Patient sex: M
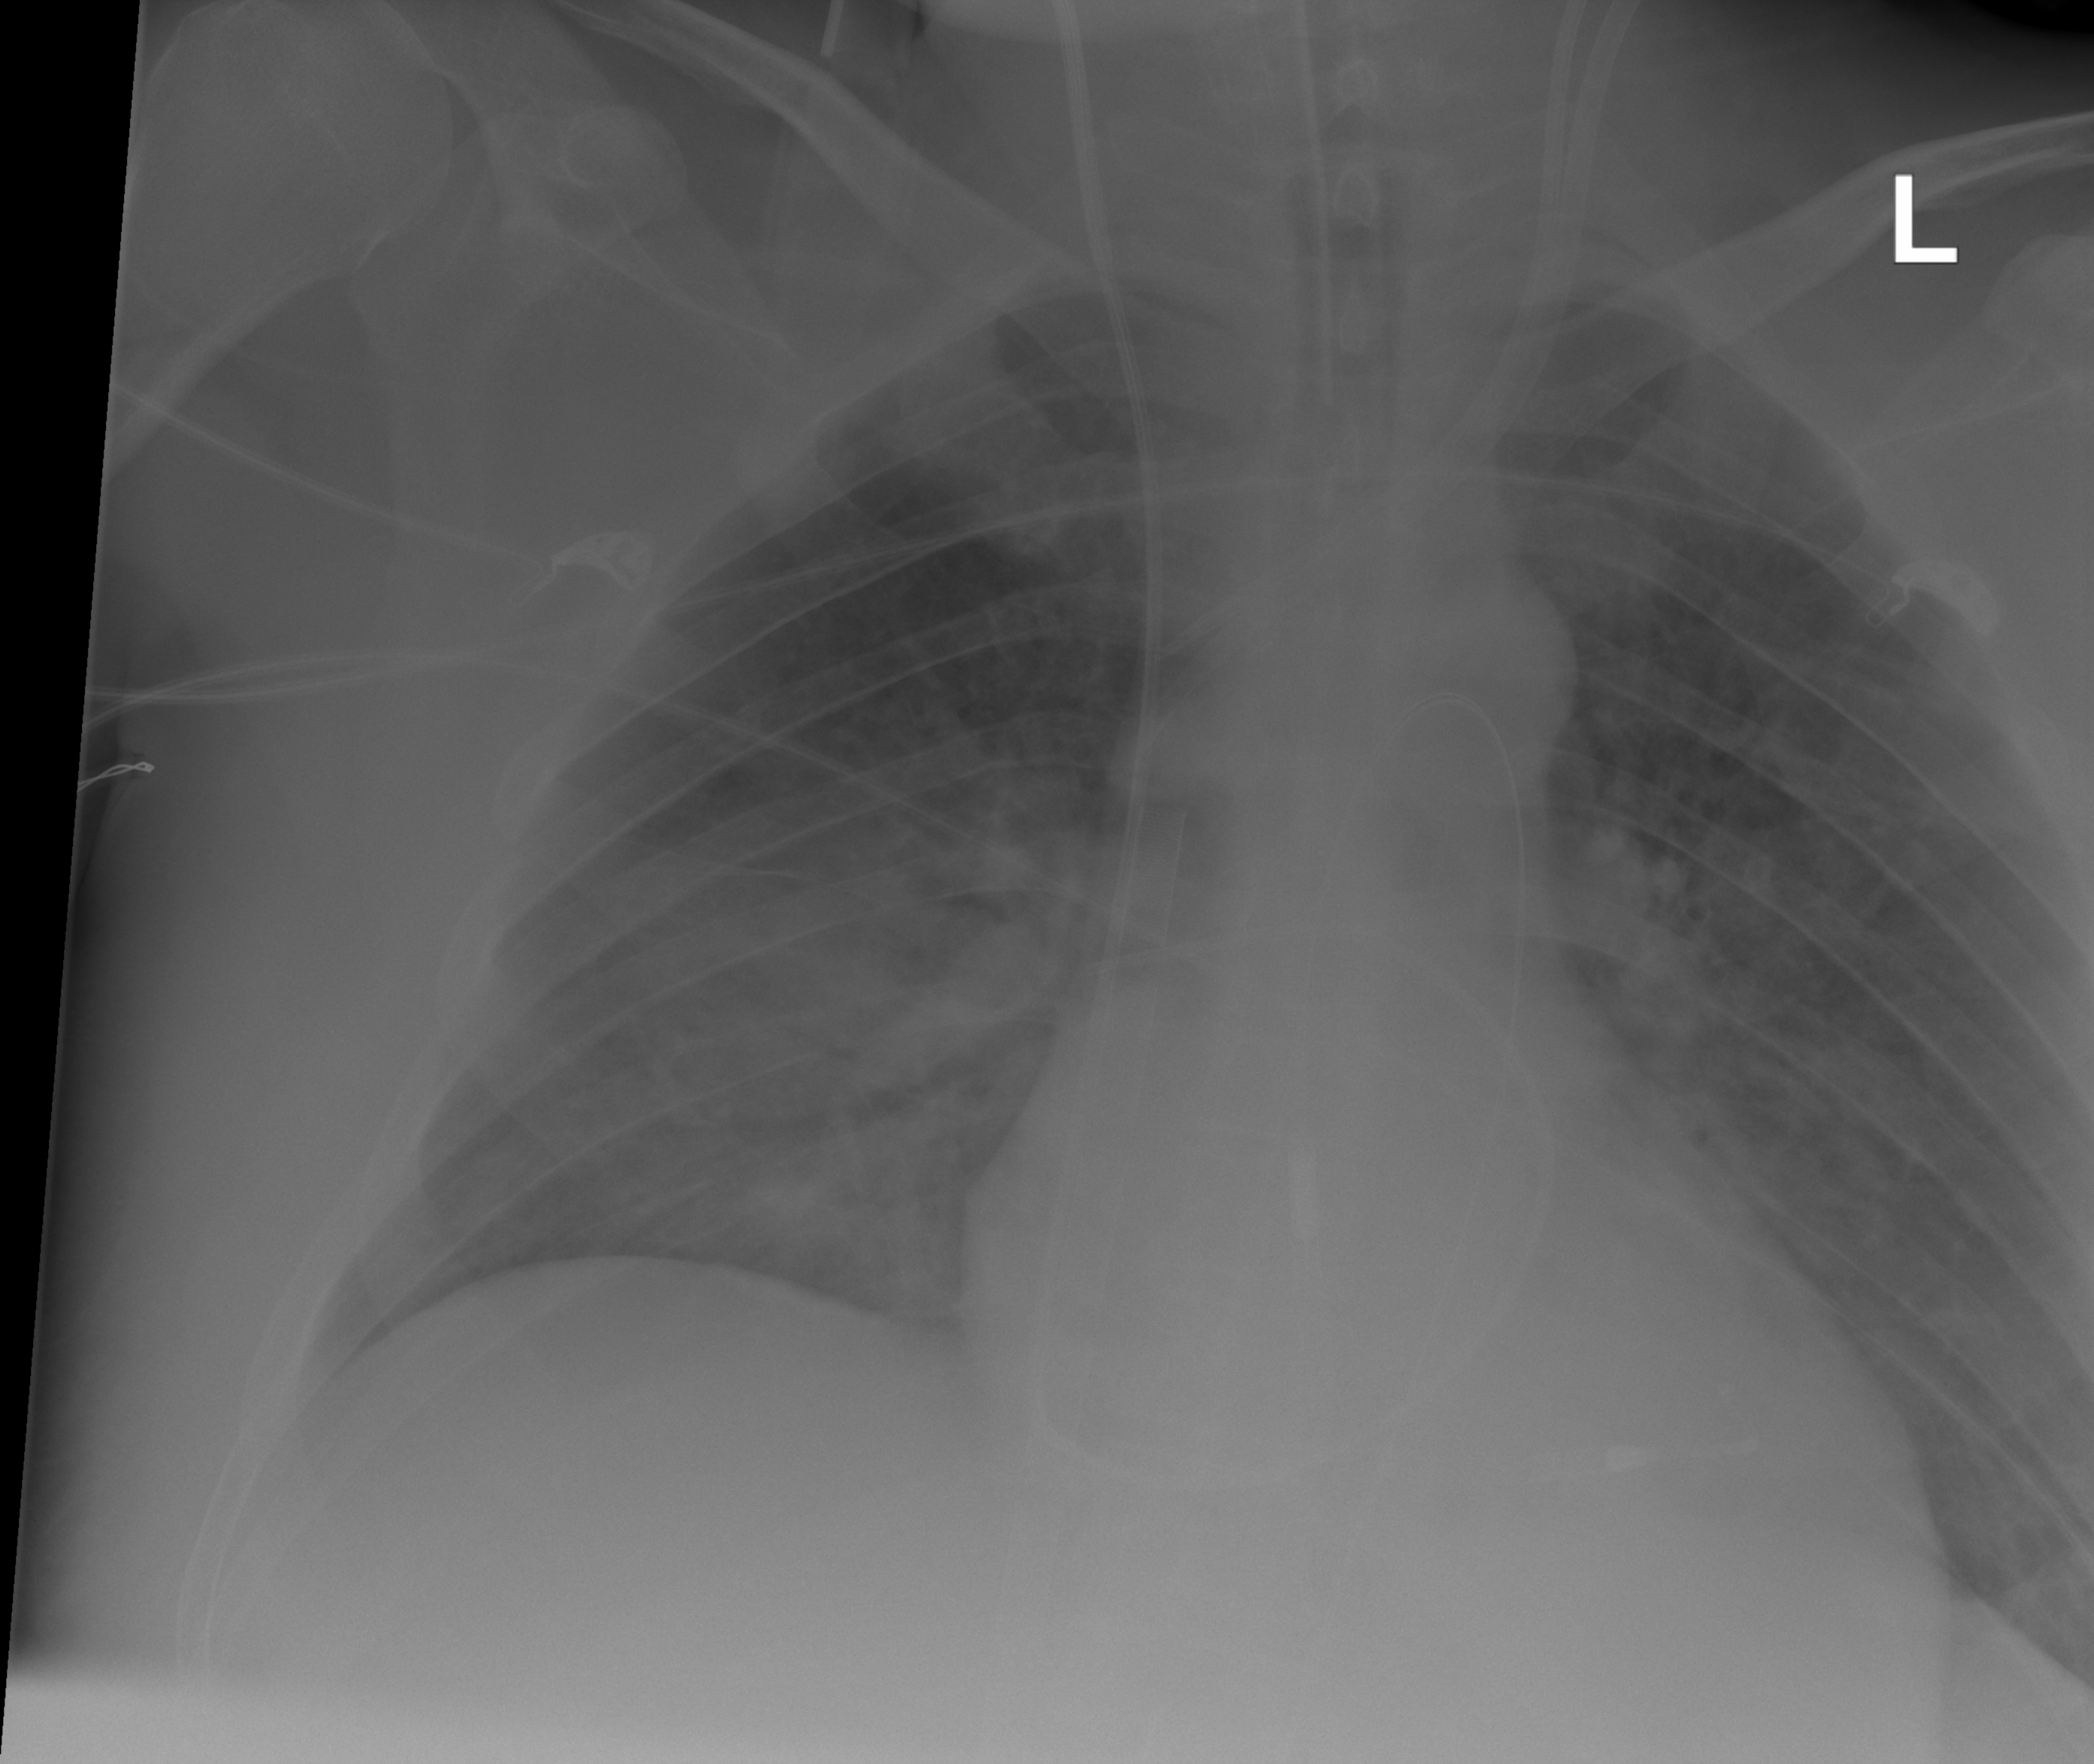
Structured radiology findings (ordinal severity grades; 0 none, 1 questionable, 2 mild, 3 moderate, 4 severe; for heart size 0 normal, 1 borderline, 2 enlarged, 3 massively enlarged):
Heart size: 2
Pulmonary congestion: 2
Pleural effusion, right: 0
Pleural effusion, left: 2
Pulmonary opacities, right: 2
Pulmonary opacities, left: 0
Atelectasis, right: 2
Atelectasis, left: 2